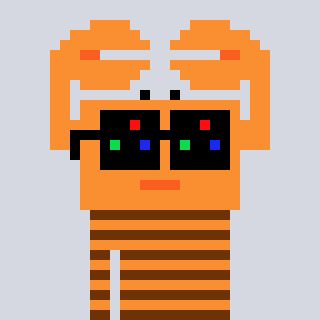
a pixel art character with square black sunglasses, a crab-shaped head and a orange-colored body on a cool background